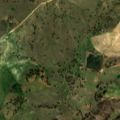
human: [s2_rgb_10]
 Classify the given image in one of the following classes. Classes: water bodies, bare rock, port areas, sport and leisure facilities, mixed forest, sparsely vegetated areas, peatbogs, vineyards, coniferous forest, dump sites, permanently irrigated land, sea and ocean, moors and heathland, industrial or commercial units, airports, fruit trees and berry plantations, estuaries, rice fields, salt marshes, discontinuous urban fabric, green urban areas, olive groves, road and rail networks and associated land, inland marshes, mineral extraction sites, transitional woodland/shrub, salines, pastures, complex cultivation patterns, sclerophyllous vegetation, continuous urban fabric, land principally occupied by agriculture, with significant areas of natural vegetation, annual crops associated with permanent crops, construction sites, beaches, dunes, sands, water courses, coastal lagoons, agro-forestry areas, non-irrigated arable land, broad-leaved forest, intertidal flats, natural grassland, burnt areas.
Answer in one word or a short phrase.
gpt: non-irrigated arable land, pastures, agro-forestry areas, broad-leaved forest, transitional woodland/shrub